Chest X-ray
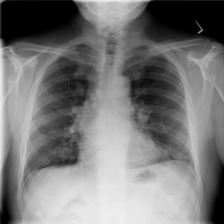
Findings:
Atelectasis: negative
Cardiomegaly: negative
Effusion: negative
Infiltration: negative
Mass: negative
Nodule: positive
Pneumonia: negative
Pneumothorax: negative
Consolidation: negative
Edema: negative
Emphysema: negative
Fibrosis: negative
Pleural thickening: negative
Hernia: negative